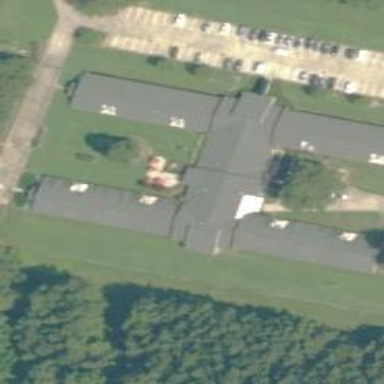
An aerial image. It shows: Nursing home building.